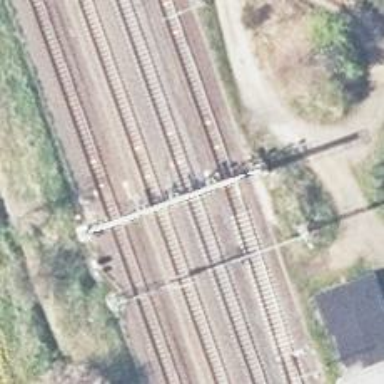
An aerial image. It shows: Railway signal with block marker for train protection.